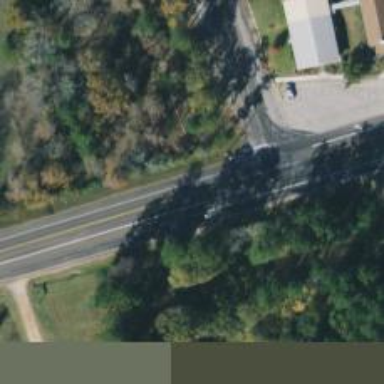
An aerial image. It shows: Primary highway.